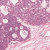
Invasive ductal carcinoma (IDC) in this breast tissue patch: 0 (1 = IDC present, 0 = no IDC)